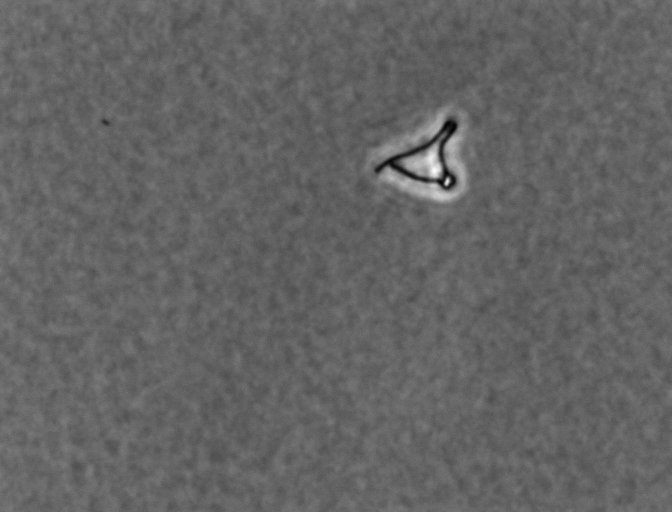
Bacillus subtilis